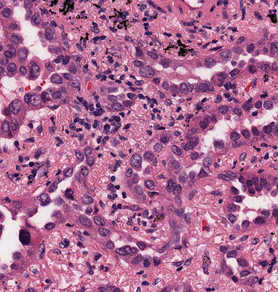
Tumor epithelial tissue: yes
Tumor-associated stroma tissue: yes
Normal tissue: no